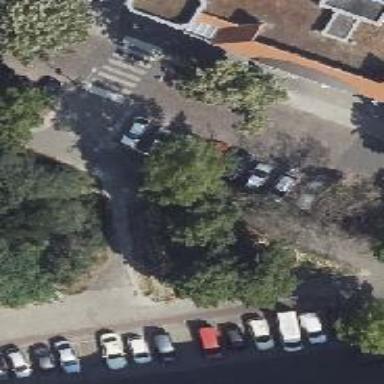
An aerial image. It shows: Bicycle parking located on the sidewalk.